Field crop: maize
Growth stage: 2
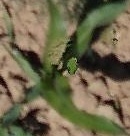
Species: maize